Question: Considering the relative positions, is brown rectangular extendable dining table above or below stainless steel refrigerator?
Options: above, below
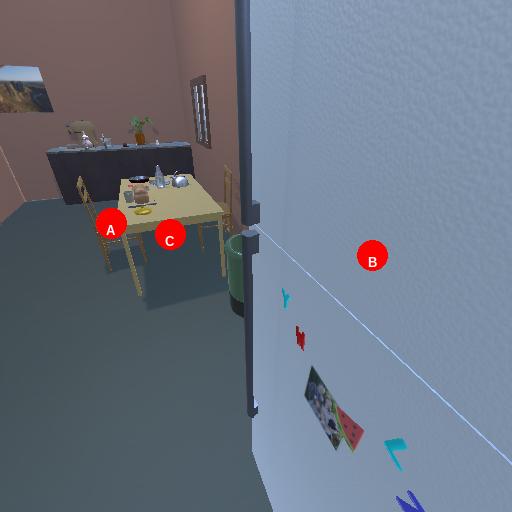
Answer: above